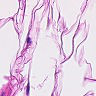
Metastatic tissue present: no